【题型】填空题　【知识点】解析几何　【难度】easy
$P(x_0,y_0)$为抛物线$x^2=4y$上一点，其中$y_0<4$，$F$为抛物线焦点，直线$l$方程为$y=4$，$PH\perp l$，$H$为垂足，则$|PF|+|PH|=$\underline{\quad\quad}.
【解答】
\vspace{8pt}
\textbf{【答案】}5

\vspace{5pt}
\textbf{【详解】}因为抛物线$x^2=4y=2\times 2y$，所以其焦点$F(0,1)$，准线方程为$y=-1$，

根据抛物线定义可知$|PF|=|PE|$，又因为直线$l$方程为$y=4$，

所以$|PF|+|PH|=|PE|+|PH|=|EH|=5$

故答案为：5.

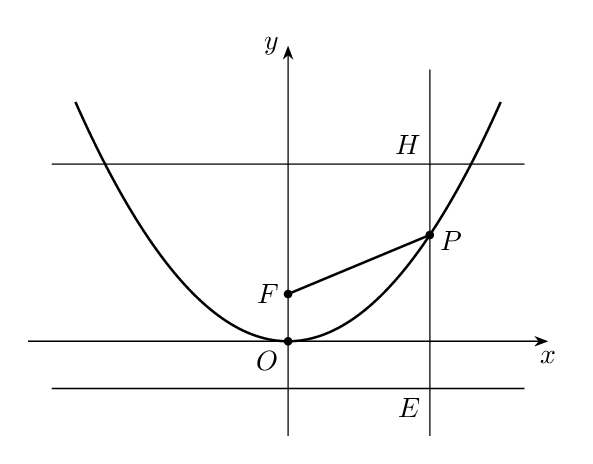